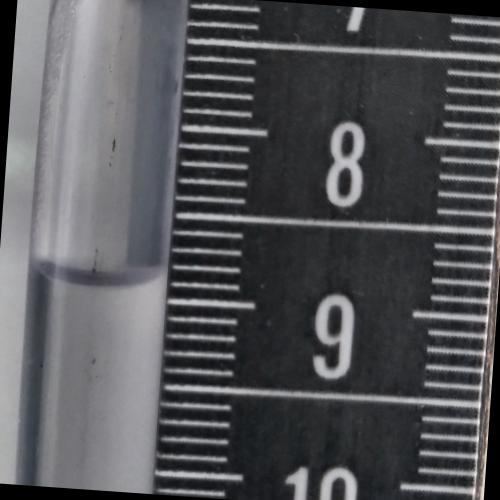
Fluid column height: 8.9 cm